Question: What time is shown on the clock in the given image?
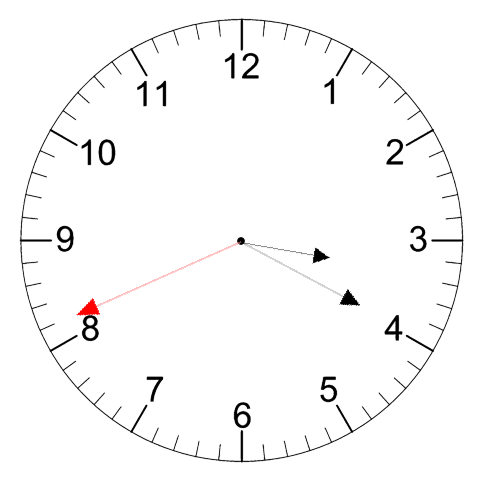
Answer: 03:19:41